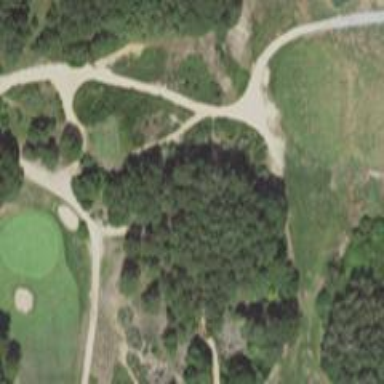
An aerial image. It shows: Path designated for golf carts.